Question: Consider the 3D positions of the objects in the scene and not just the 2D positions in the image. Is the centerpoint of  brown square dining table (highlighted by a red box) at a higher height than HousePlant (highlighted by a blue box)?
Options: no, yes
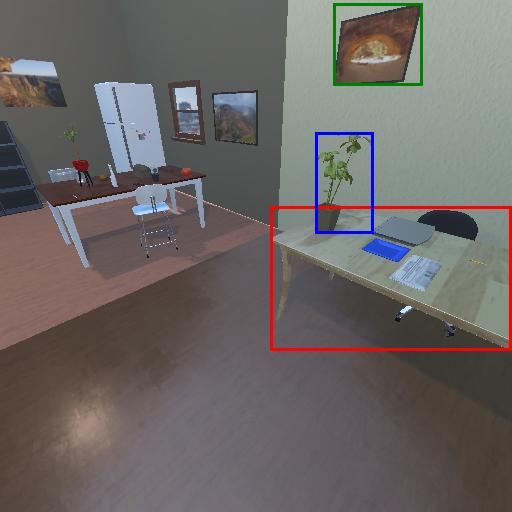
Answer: no